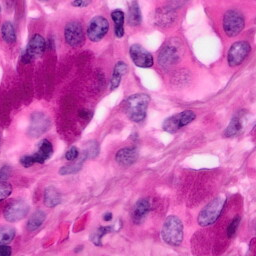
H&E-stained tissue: Pancreatic